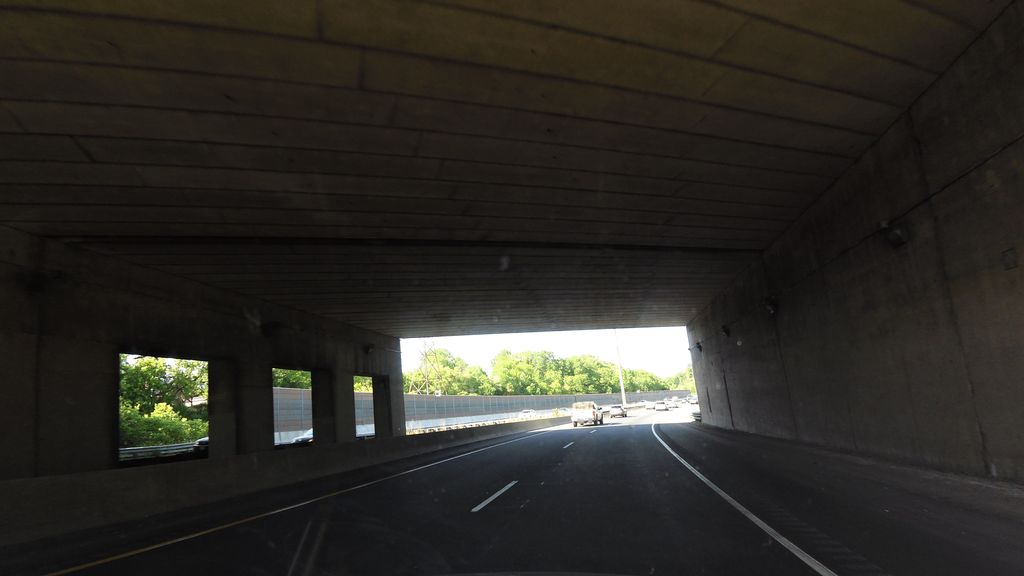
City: hamilton